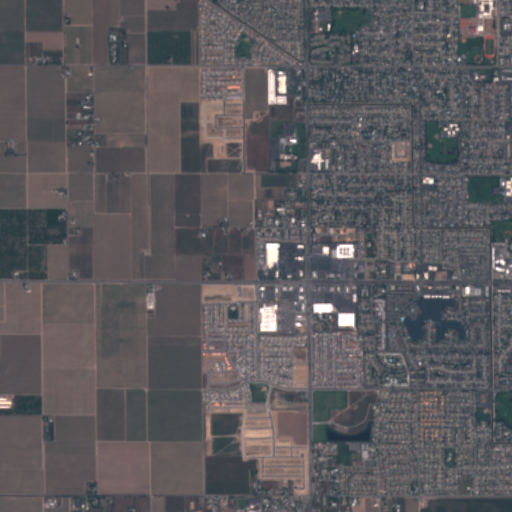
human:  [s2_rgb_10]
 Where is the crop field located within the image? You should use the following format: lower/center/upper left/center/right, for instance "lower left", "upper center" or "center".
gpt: The crop field is located in the upper right of the image.
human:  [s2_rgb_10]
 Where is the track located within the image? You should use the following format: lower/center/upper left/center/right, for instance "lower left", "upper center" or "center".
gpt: The track is located in the upper right of the image.
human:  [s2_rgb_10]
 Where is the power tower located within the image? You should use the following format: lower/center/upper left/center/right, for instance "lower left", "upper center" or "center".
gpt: There is no power tower in the image.